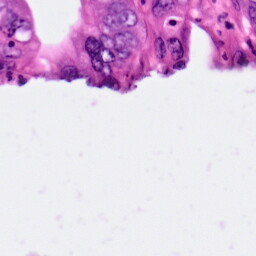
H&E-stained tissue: Pancreatic